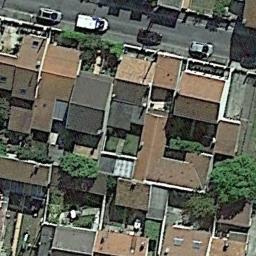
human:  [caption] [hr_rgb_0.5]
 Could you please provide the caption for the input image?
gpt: A dense residential area with lots of houses next to each other is surrounded by some lakes .

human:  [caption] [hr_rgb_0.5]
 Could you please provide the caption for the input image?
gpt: There are many roads around the house .

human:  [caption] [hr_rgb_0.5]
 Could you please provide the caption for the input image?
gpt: The dense residential is next to the road with some cars .

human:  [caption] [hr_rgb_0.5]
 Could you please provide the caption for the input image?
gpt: There are many roads and neatly arranged houses and trees and many vehicles in densely populated areas .

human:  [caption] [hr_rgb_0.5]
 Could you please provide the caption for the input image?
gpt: There are some brown buildings on dense residential area .